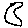
Label: moon